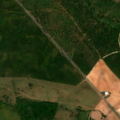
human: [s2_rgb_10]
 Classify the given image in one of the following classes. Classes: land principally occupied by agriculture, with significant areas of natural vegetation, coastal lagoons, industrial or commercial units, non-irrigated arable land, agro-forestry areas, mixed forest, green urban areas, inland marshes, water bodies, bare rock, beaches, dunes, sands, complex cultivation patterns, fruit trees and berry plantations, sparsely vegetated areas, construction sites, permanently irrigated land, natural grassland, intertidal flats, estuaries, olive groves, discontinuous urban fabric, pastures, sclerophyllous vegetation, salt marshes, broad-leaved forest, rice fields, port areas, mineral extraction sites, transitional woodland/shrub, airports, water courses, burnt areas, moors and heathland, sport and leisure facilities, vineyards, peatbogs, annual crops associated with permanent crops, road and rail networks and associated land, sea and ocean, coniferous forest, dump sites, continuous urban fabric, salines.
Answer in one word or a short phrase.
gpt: continuous urban fabric